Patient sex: M
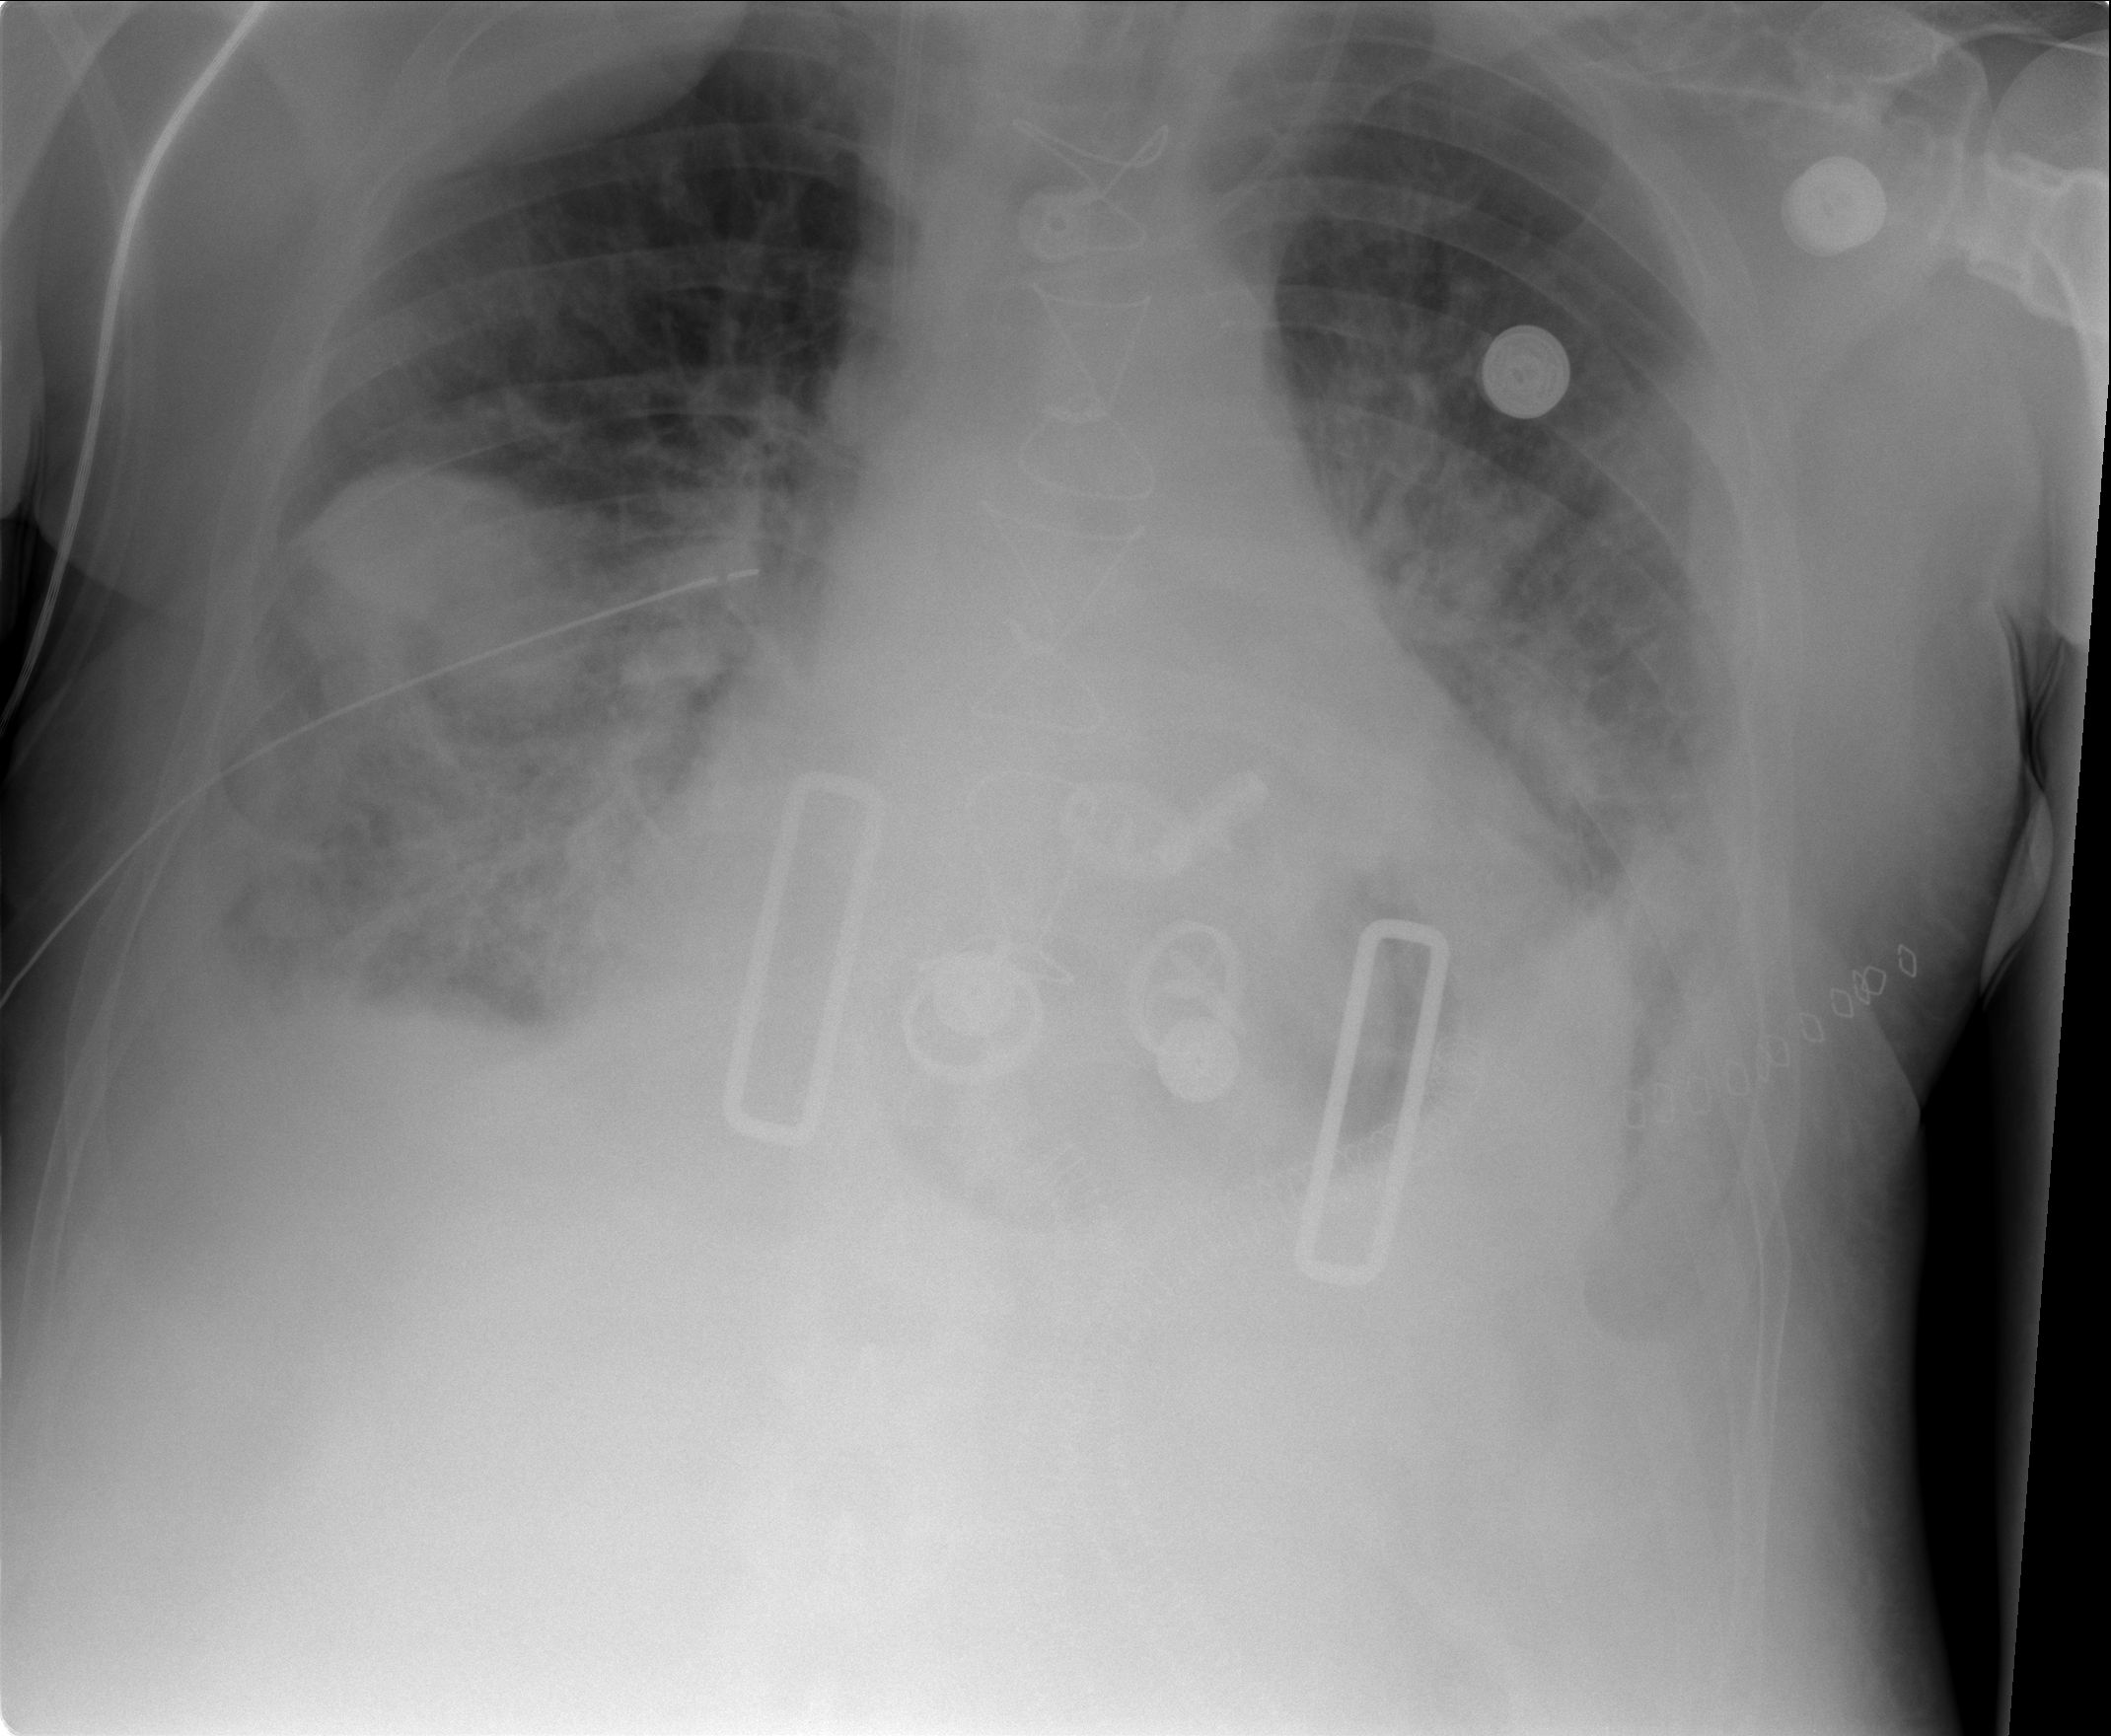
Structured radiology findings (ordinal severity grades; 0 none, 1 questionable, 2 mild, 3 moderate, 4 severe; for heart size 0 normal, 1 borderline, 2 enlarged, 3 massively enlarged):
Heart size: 2
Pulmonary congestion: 2
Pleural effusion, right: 3
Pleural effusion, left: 3
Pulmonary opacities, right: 2
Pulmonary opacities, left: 2
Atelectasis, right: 3
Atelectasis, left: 2